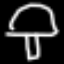
Label: mushroom